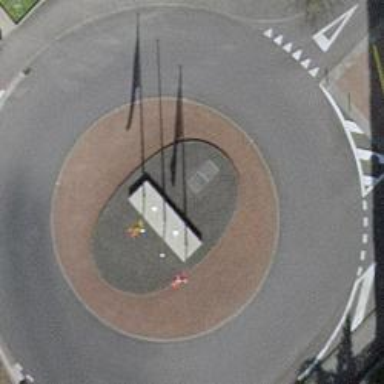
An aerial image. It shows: Flagpole structure.